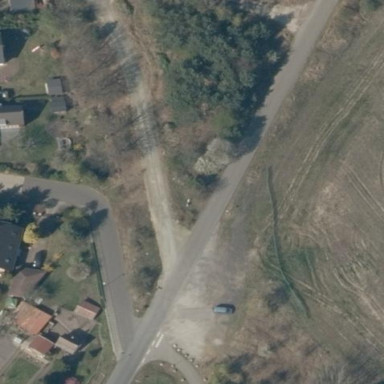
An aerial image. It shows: Parking area with gravel surface.